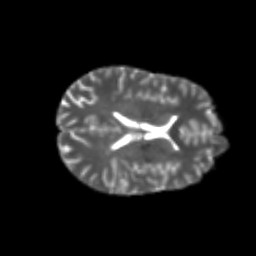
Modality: T2w
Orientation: axial
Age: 22
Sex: female
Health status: healthy
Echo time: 0.074 s